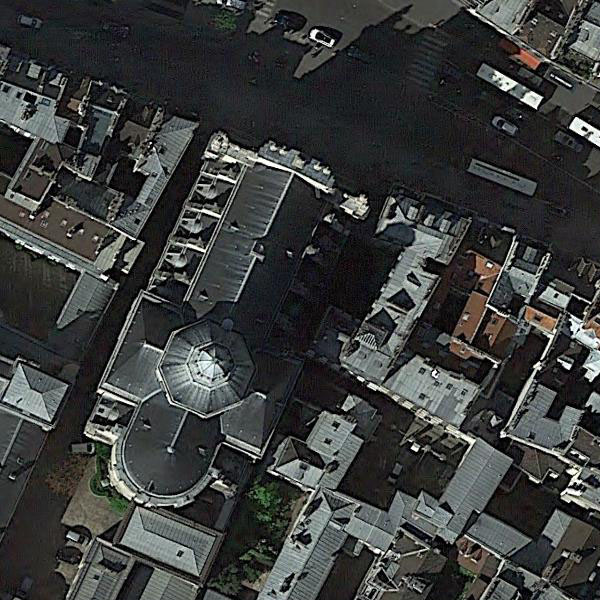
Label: Church